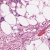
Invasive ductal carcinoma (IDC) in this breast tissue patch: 1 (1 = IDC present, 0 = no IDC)